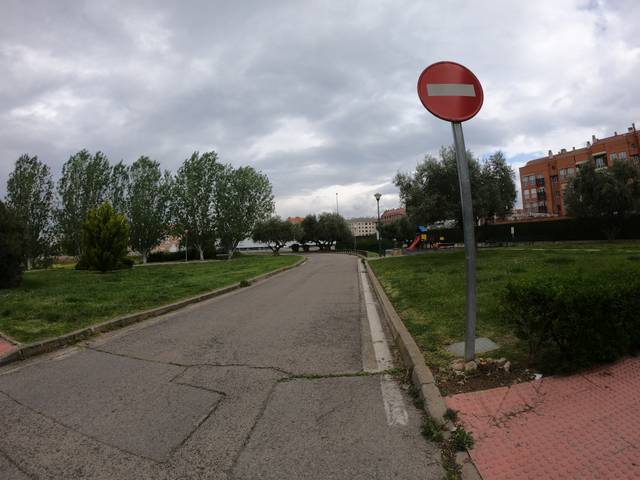
Region: Spain
Coordinates: 42.454, -2.428